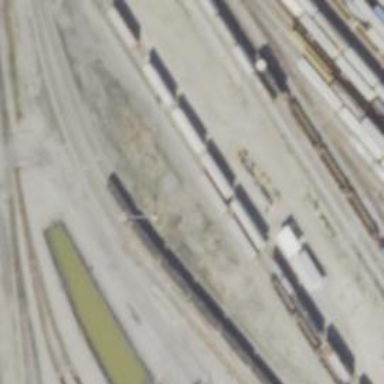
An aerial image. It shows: Railway yard used for servicing trains.